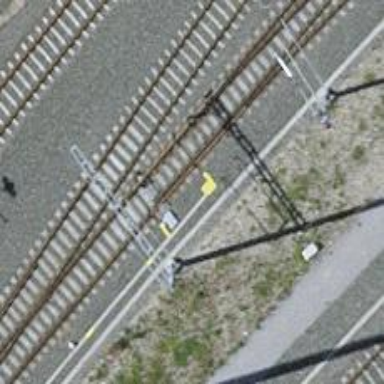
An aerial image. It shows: Railway switch.